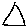
Label: triangle